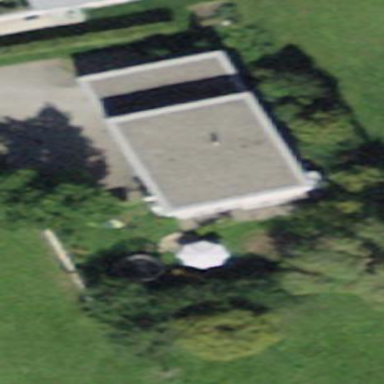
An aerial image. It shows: Detached building.